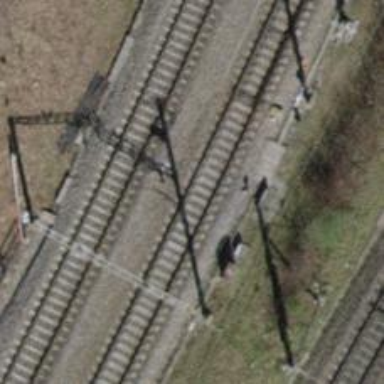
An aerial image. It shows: Single-track railway with electrified contact lines.